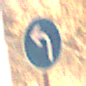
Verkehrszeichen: VorgeschriebeneFahrtrichtungLinks
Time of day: Night
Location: Outdoor (Urban)
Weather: Overcast
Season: Winter
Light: Artificial